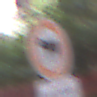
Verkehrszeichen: VerbotViehtrieb
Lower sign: ZeitangabenMitBeschraenkungAufWochentage7
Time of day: MorningAfternoon
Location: Outdoor (Urban)
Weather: Clear
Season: NotSpecified
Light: Natural